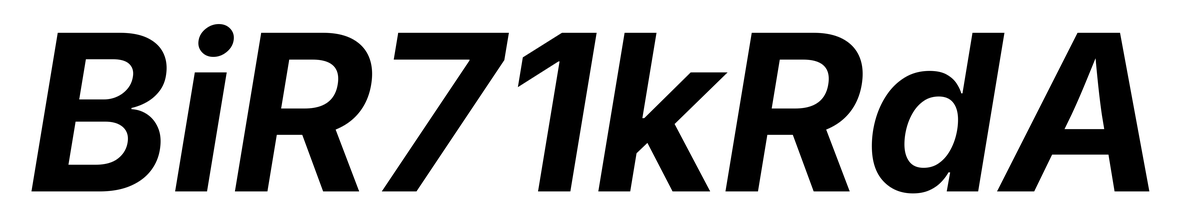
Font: Inter-Italic_Bold_Italic